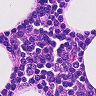
Metastatic tissue present: no